Interaction volume radius: 5 \u00c5
Interaction volume height: 30 \u00c5
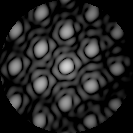
Disorder parameter: 0.1511